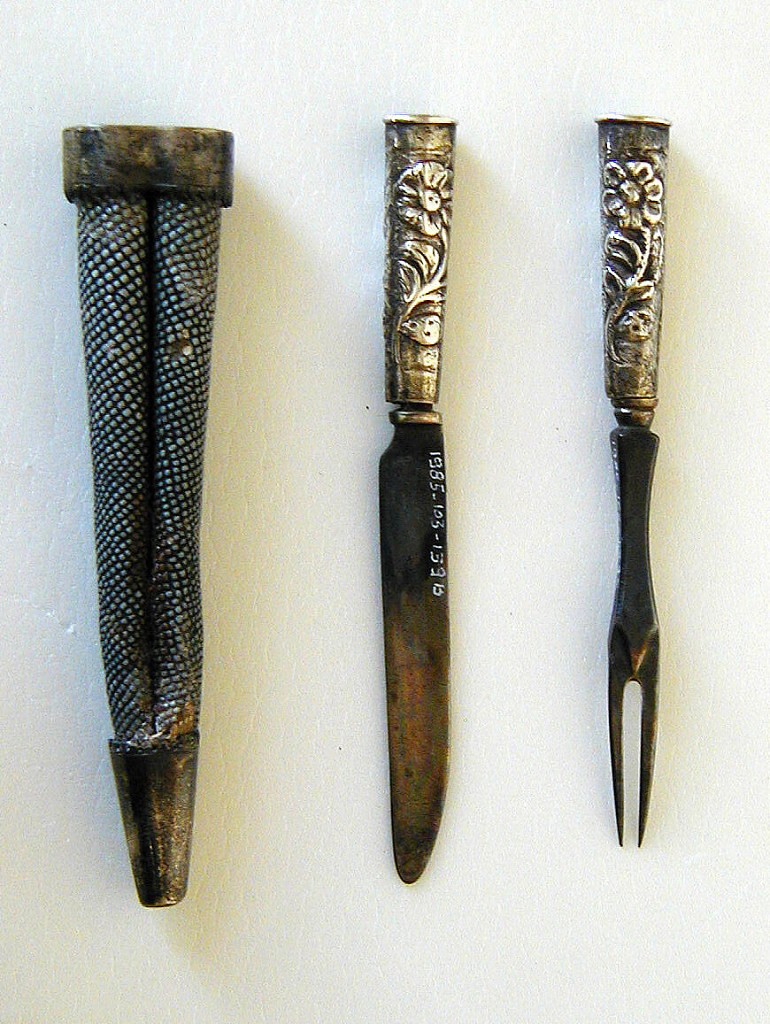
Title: Knife from Traveling Cutlery Set
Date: ca. 1730
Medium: silver, steel
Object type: knife
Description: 1985-103-139-a/c: Two curved, pointed tines. Square neck, waisted in...;     1985-103-139-a: Sharkskin case for two implements. Plain silver mo...;     1985-103-139-b: Knife with steel blade with straight lower edge, u...;     1985-103-139-c: Fork with two curved, pointed tines. Square neck, ...